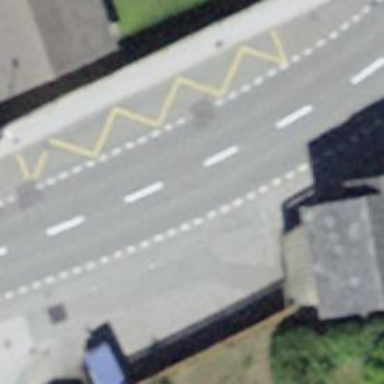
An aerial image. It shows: Bus stop with platform for public transport.